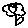
Label: flower